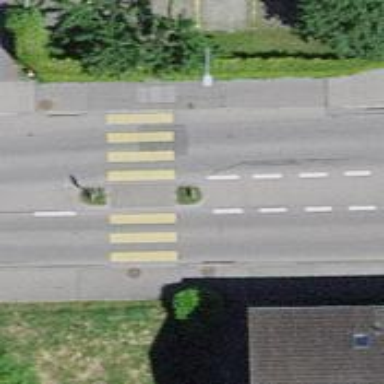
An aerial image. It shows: Zebra crossing with road island.